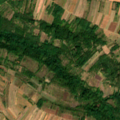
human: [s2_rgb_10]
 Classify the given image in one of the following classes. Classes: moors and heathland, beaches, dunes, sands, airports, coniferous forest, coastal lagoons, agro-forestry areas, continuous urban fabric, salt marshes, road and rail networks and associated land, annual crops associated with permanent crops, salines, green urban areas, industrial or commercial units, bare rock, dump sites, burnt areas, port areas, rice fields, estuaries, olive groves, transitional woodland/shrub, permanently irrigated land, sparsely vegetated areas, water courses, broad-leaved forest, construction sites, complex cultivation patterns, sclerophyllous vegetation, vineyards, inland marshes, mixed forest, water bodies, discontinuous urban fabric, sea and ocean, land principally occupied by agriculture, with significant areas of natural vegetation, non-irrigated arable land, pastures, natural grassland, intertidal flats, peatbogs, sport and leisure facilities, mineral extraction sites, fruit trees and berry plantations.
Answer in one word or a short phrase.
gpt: non-irrigated arable land, complex cultivation patterns, land principally occupied by agriculture, with significant areas of natural vegetation, broad-leaved forest